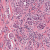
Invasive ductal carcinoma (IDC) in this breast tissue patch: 1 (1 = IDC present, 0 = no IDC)